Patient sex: M
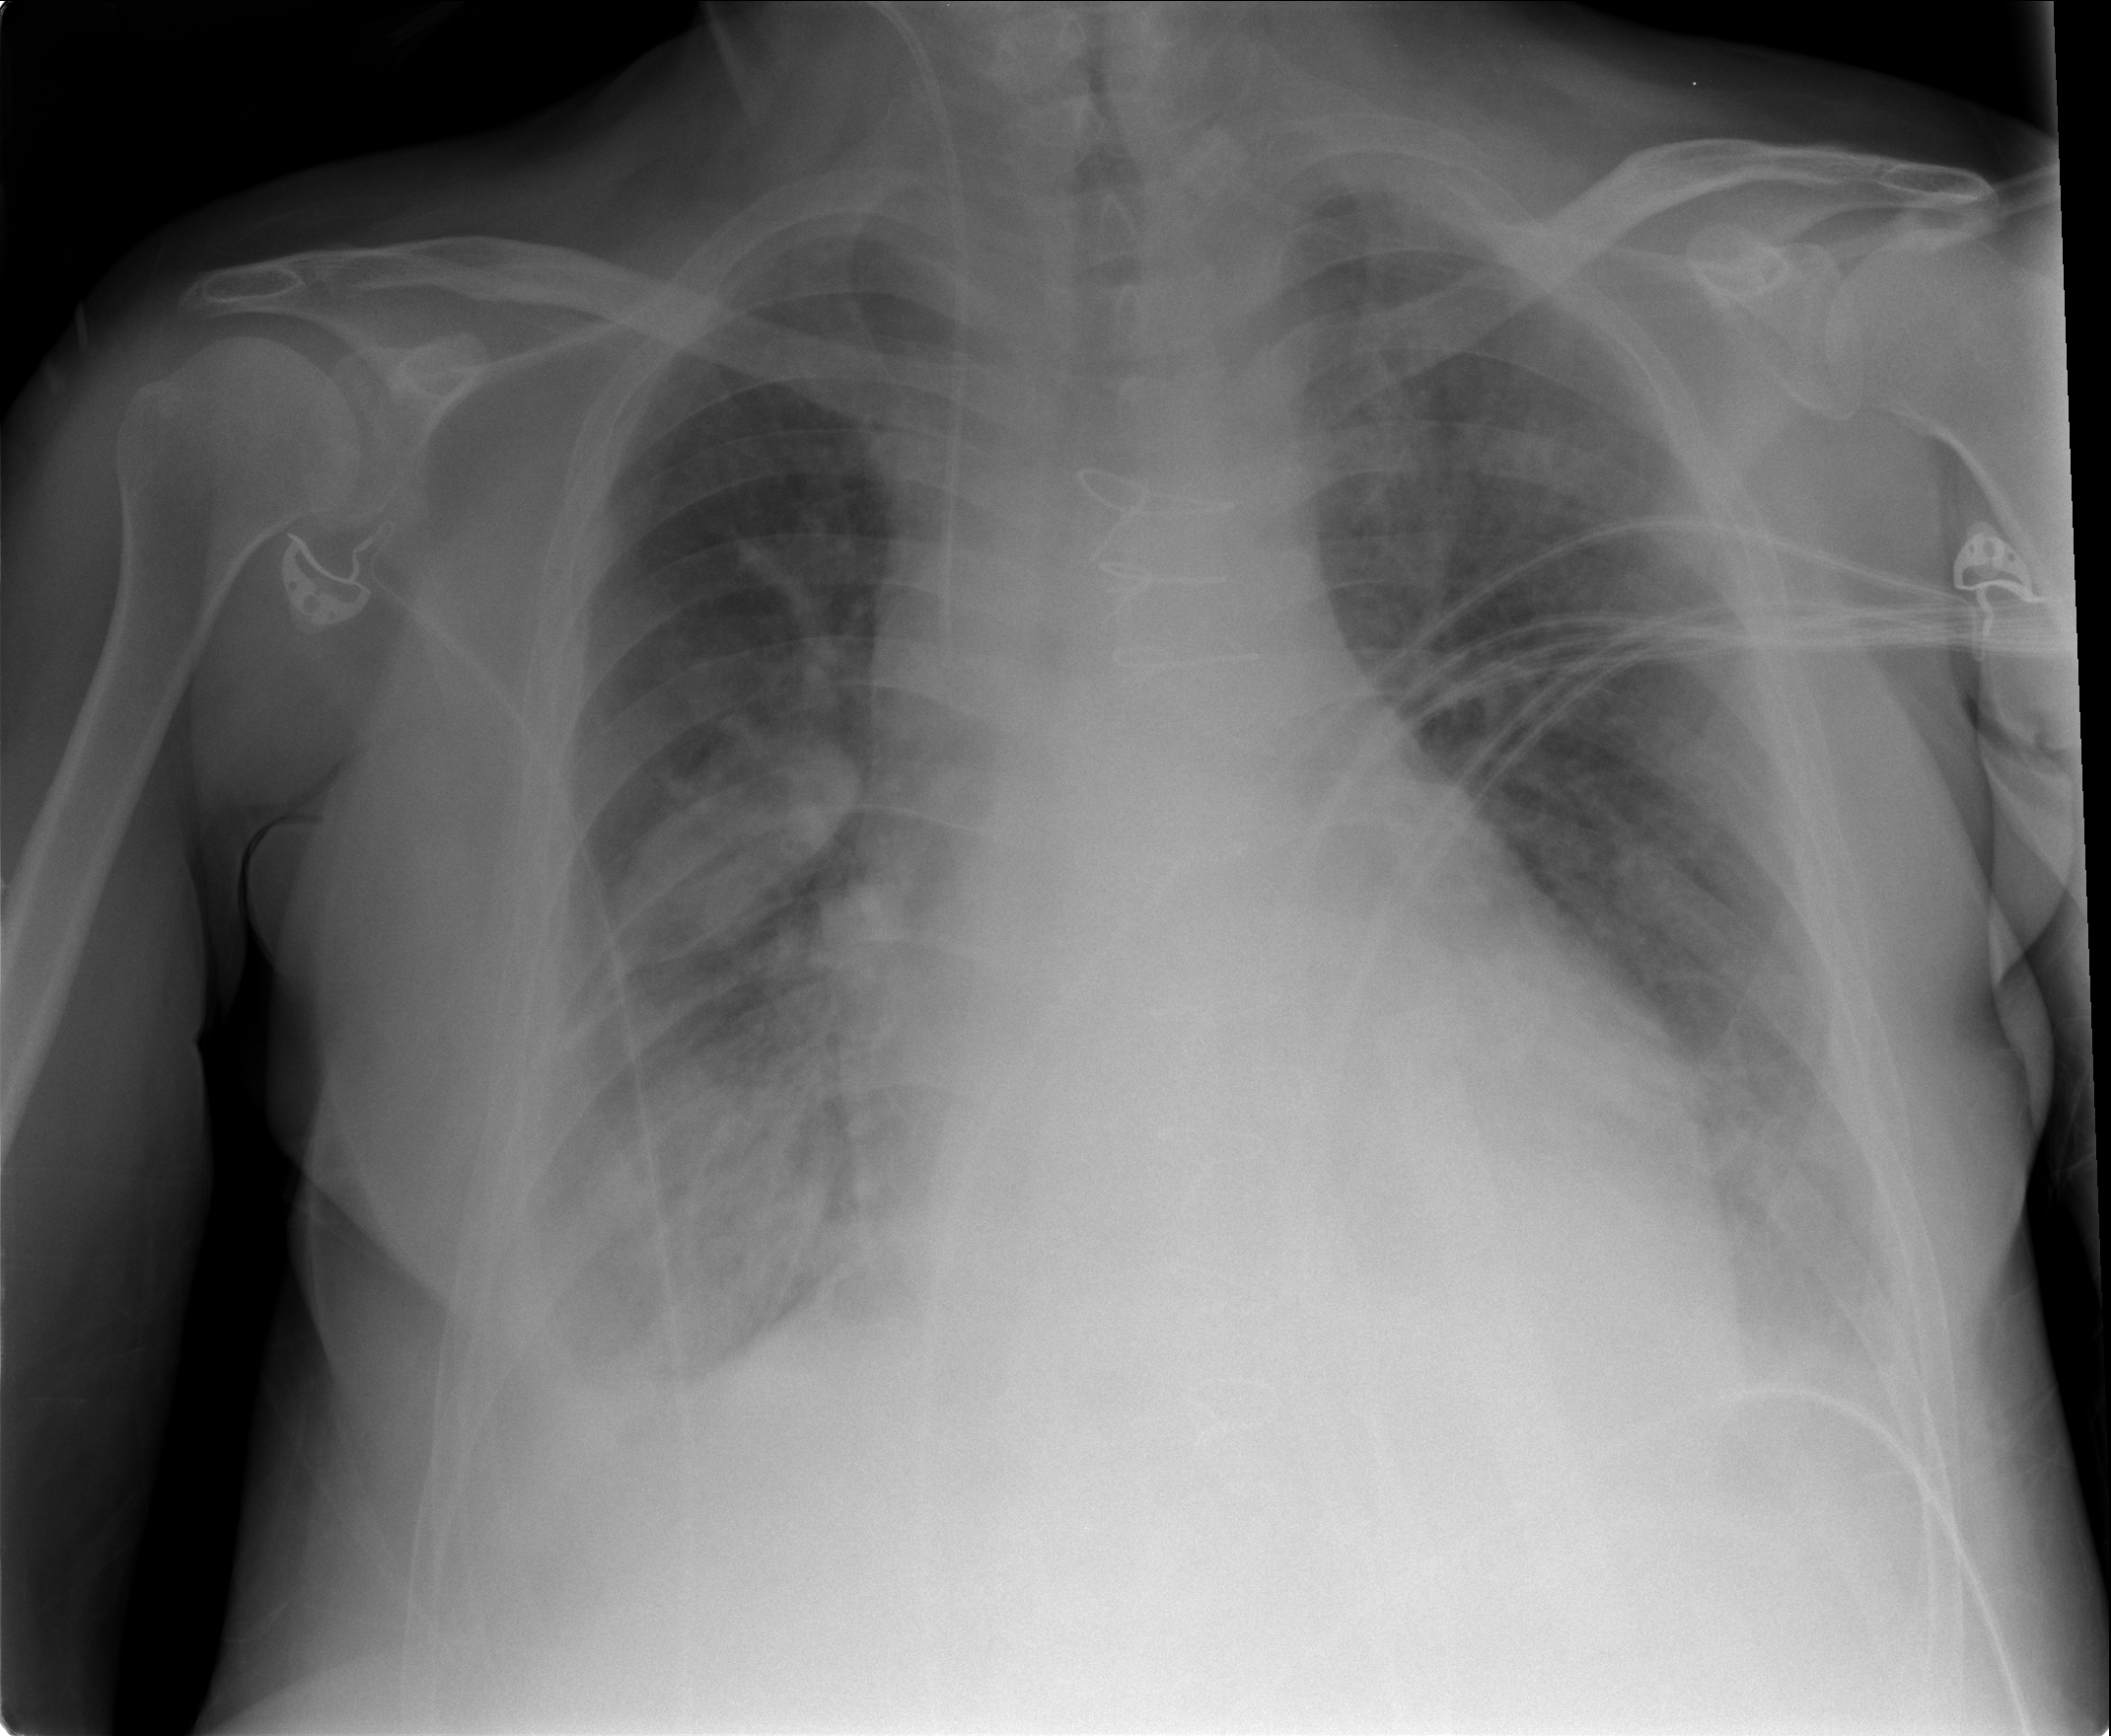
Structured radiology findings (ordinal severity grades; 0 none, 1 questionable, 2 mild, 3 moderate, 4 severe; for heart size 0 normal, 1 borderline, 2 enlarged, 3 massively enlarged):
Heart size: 2
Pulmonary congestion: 1
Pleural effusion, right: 2
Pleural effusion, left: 2
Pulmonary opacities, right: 1
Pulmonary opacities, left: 1
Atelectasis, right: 2
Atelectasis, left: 2